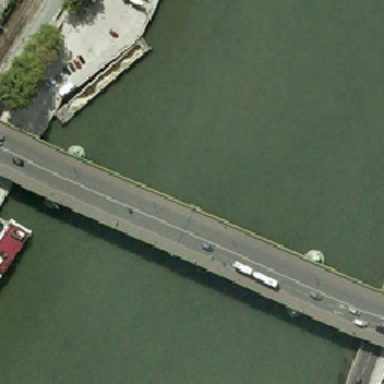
A white bus passed over the two-lane bridge .